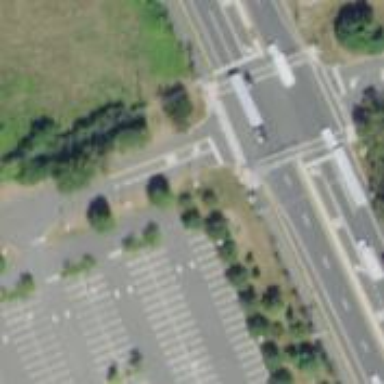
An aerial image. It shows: Crossing on cycleway.